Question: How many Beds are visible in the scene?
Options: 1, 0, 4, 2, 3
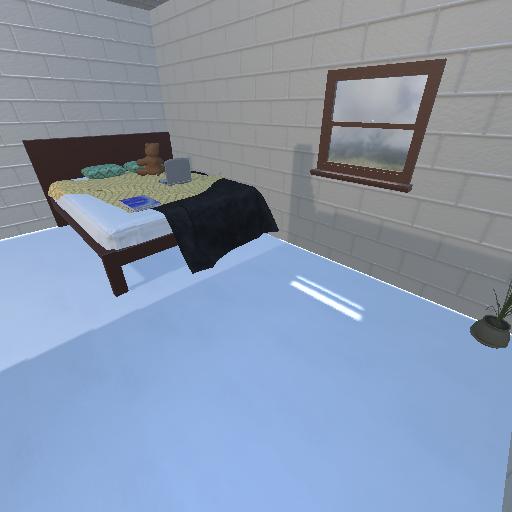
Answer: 1